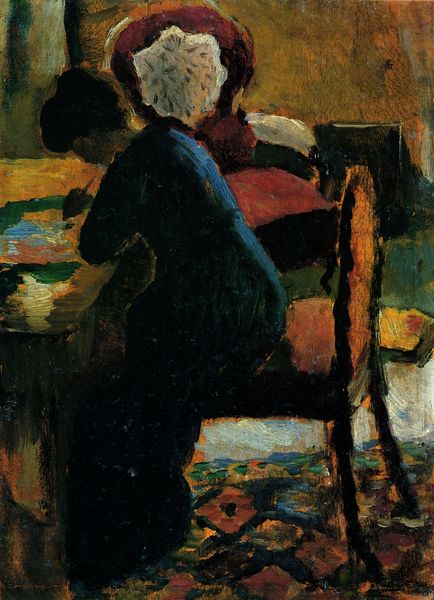
Titel: Elisabeth am Schreibtisch
Künstler: August Macke
Institution: Privatsammlung
Schlagwörter: blau, dunkel, feder, gemälde, mann, schatten, weiß, aquarell, gelb, grün, impressionismus, mädchen, sitzen, braun, bunt, degas, frau, haar, kleid, licht, profil, raum, rücken, schwarz, stuhl, tisch, zimmer, ölbild, gürtel, rot, expressionismus, haube, malerei, muster, teppich, wand, federn, portrait, porträt, rückenlehne, öl, pastos, boden, haare, sessel, sitzend, innen, wald, ofen, schreibtisch, lehne, haltung, farben, modern, kissen, dunkelblau, polster, sitzende, sitzt, malerin, hochgesteckt, junge, rückenfigur, kiste, künstlerin, malen, pinsel, stift, pult, briefe, schreiben, stuhlbeine, wartende, picasso, hochfrisur, tintenfass, schreibt, griffel, kandinsky, münter, schreibend, malend, schreibende, schreiberin, klied, sessl, dichterin, stöffchen, im cafehaus, raum möbel, schreibunterlage, разлука